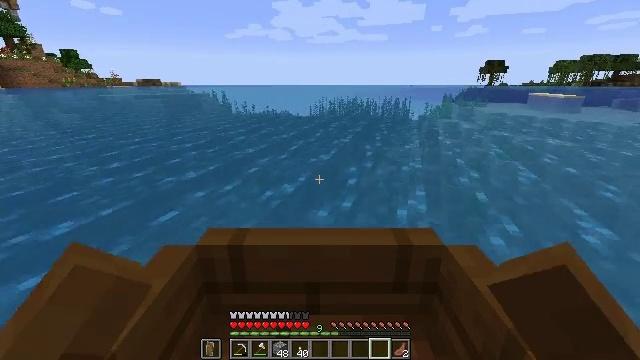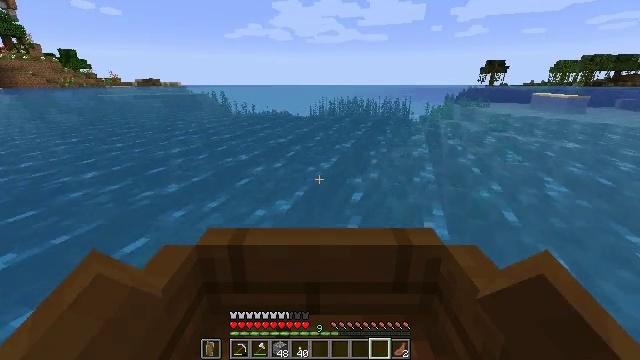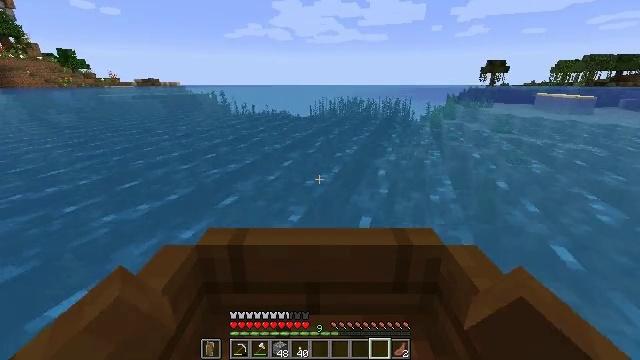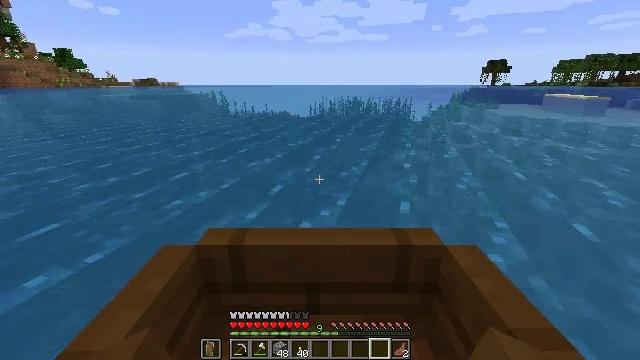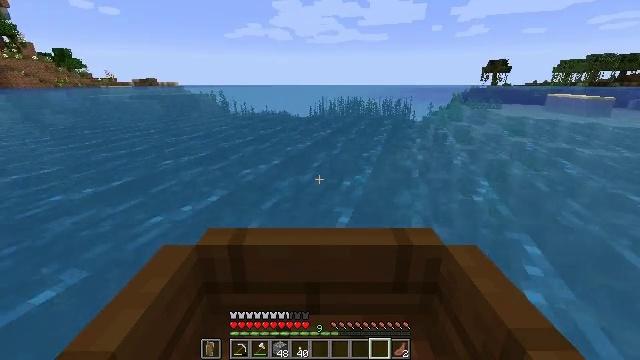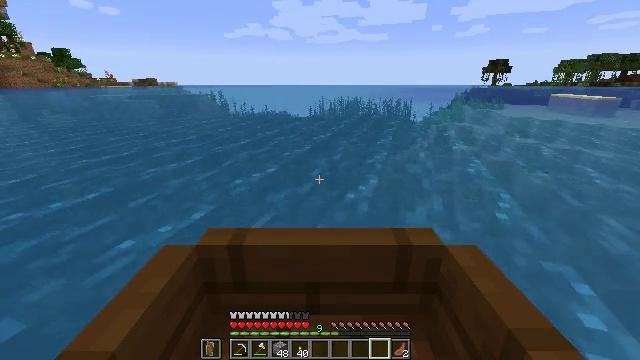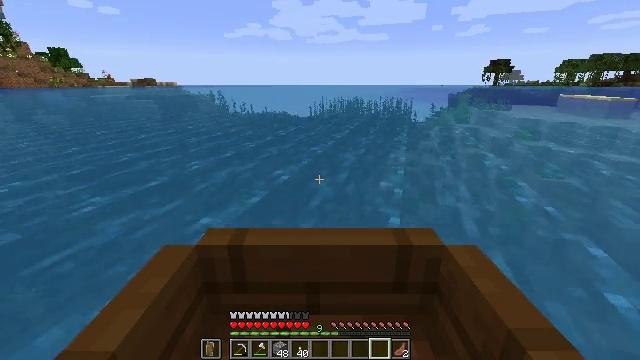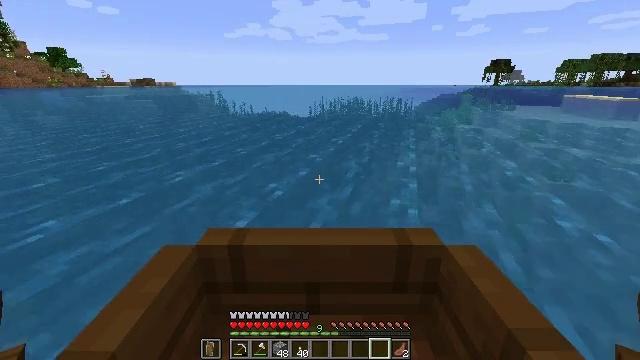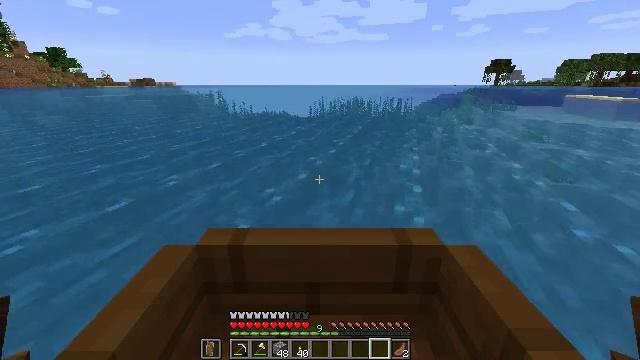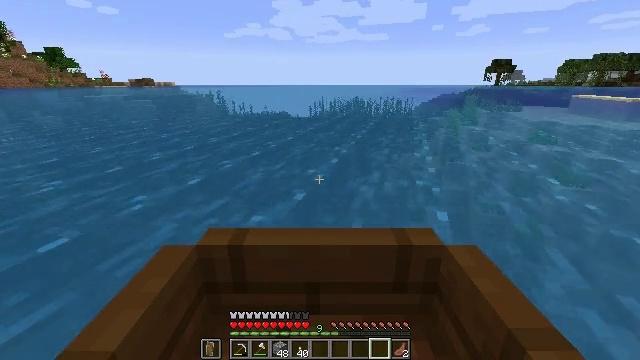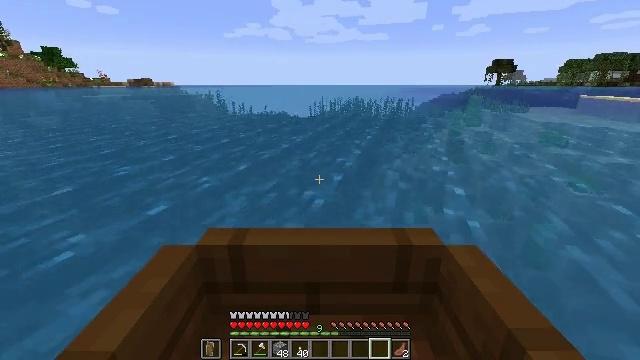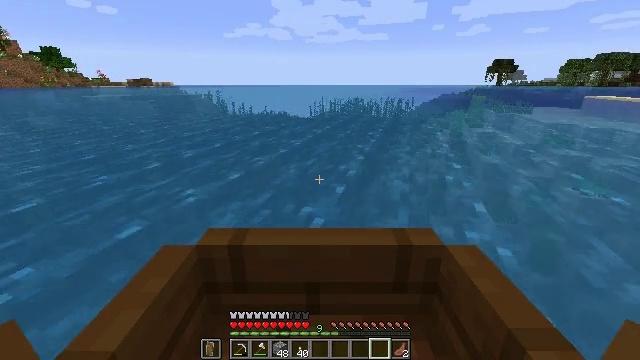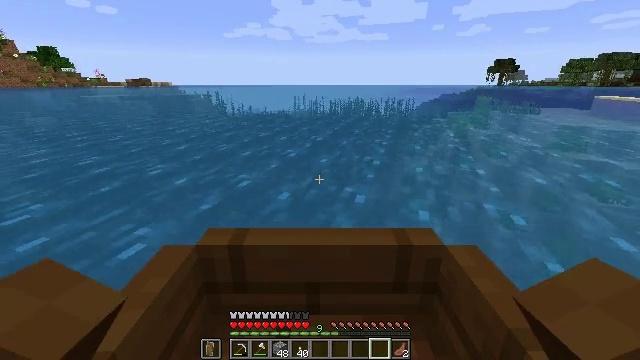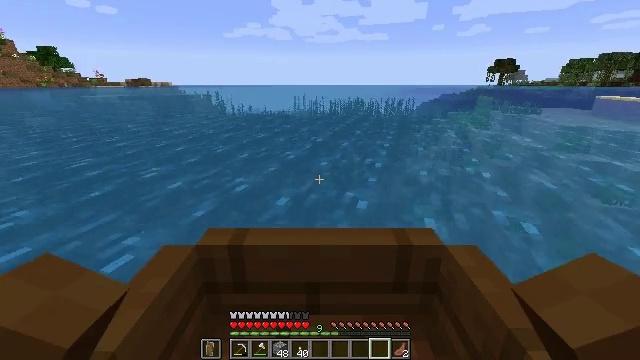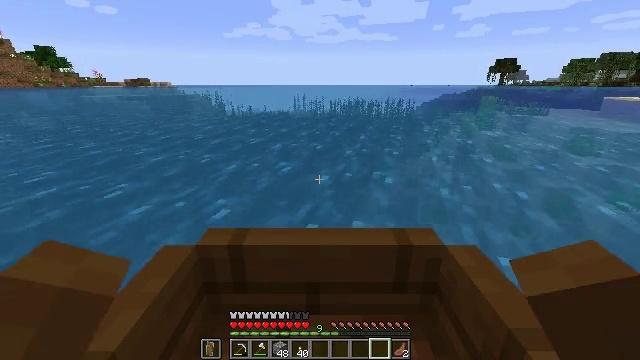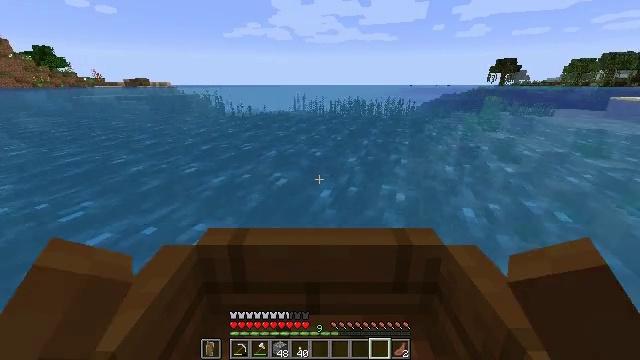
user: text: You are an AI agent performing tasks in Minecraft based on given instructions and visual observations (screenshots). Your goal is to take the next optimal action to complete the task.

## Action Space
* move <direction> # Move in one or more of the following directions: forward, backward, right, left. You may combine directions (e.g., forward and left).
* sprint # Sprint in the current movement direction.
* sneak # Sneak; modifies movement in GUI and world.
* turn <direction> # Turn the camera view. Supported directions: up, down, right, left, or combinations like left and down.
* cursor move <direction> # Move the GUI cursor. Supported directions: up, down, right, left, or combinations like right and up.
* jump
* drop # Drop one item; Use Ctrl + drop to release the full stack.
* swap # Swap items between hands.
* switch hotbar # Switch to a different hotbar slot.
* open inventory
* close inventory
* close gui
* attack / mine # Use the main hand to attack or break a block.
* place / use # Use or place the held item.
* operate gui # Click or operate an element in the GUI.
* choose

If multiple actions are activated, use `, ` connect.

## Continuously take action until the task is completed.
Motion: motion action
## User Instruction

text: Gather kelp plant by attacking it underwater.
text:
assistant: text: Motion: move forward
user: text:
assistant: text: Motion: move forward
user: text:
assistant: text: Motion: move forward
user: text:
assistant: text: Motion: move forward
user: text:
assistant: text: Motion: move forward
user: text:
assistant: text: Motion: move forward
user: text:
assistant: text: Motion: move forward
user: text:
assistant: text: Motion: move forward
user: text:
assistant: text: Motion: move forward
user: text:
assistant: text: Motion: move forward
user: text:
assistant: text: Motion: move forward
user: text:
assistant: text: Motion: move forward
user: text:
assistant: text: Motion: move forward
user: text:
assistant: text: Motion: move forward
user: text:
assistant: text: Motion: move forward
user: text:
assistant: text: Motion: move forward
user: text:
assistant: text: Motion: move forward
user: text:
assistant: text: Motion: move forward
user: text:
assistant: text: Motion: move forward
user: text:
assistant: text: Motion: move forward
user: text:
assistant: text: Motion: move forward
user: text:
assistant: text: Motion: move forward
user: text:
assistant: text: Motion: move forward
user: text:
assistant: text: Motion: move forward
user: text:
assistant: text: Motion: move forward
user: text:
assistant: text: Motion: move forward
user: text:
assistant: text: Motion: move forward
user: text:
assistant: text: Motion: move forward
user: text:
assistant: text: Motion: move forward
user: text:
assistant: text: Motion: move forward